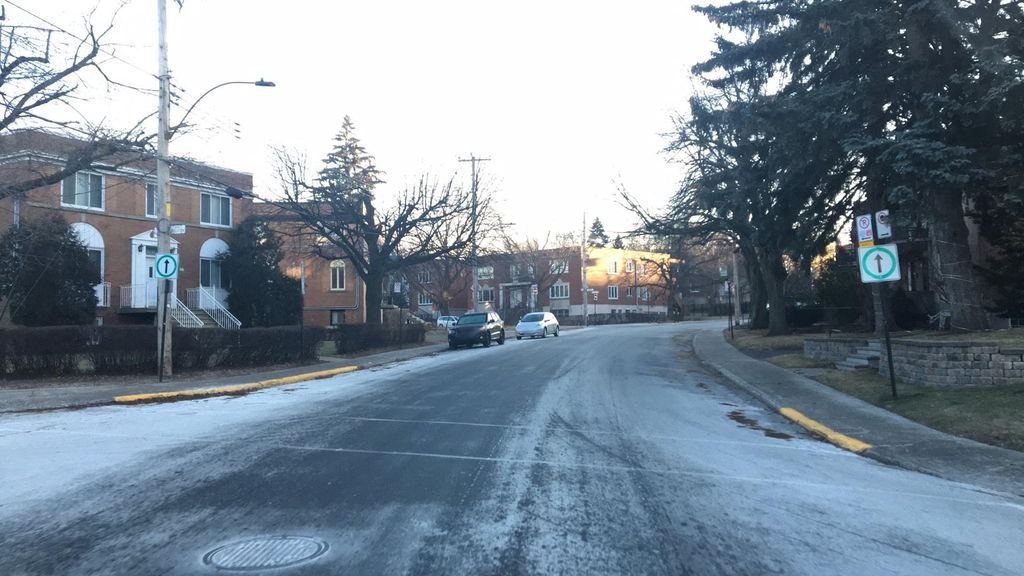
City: montreal